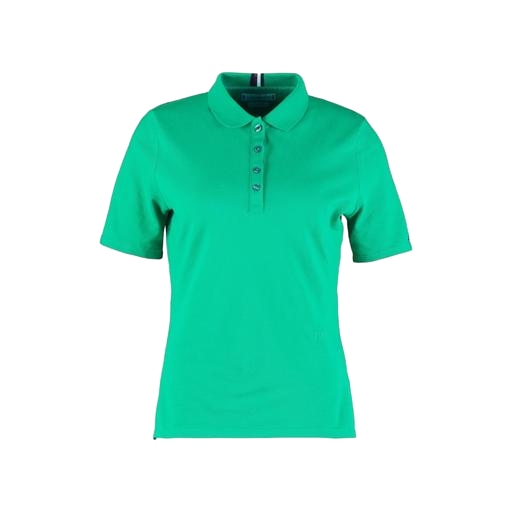
green skinny-fit stretch polo shirt, green skinny-fit polo shirt, green iconic slim stretch polo, white background